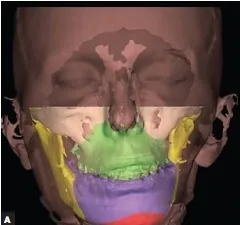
3D image of the preoperative situation.
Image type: radiology (pet)